Field crop: maize
Growth stage: 2
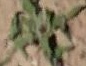
Species: atriplex